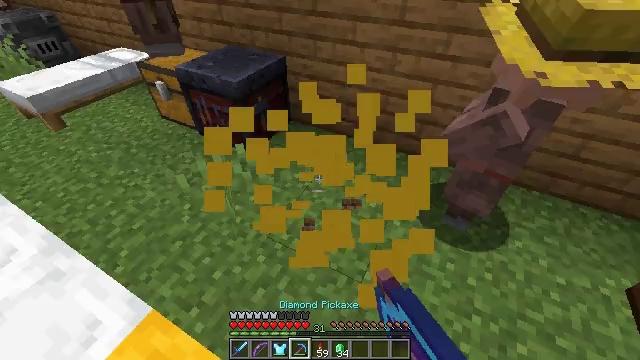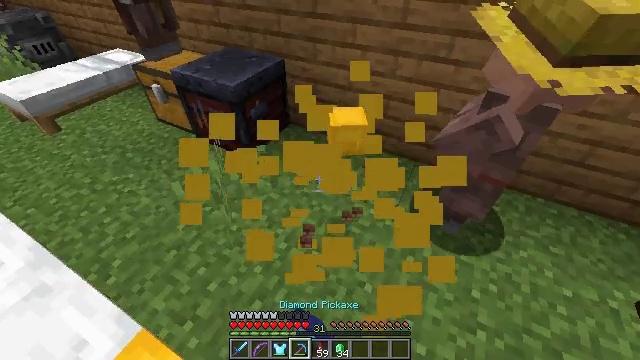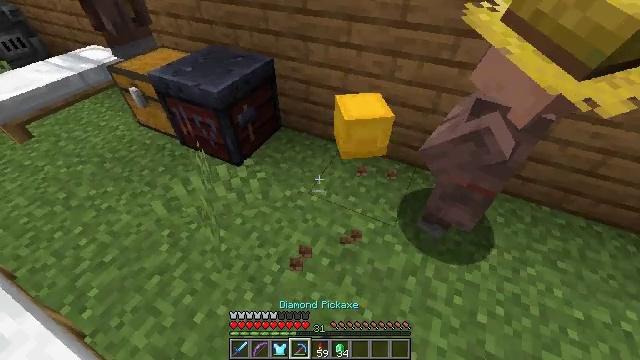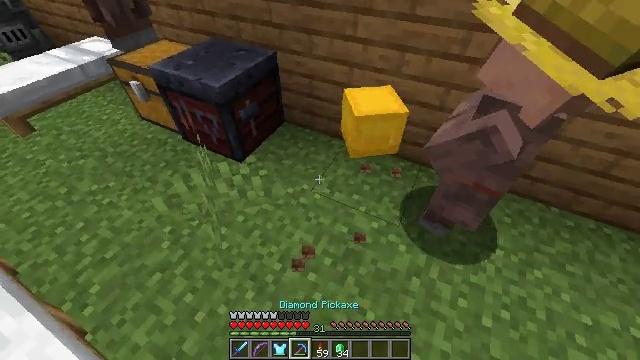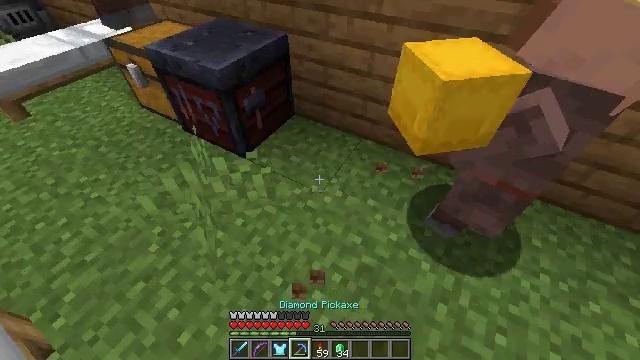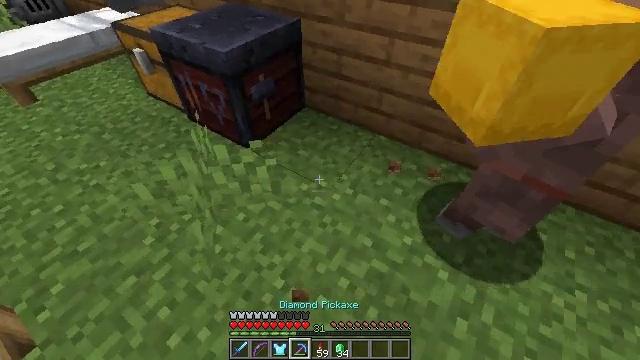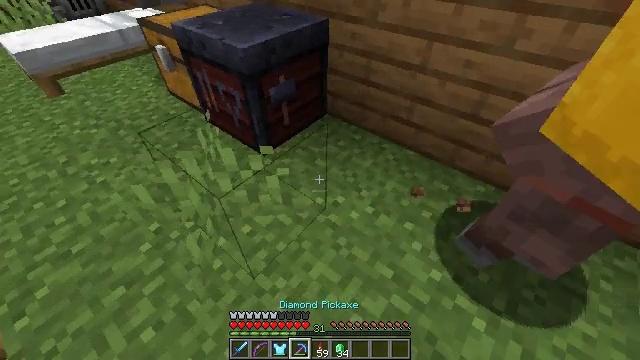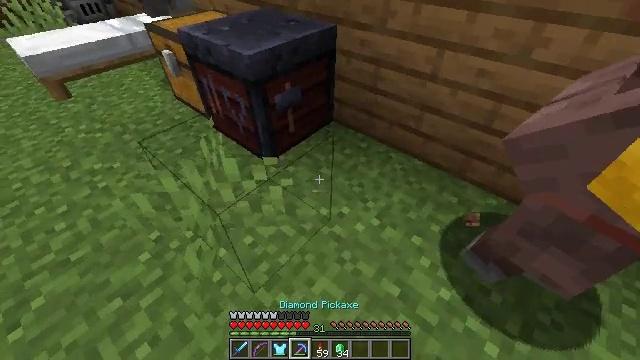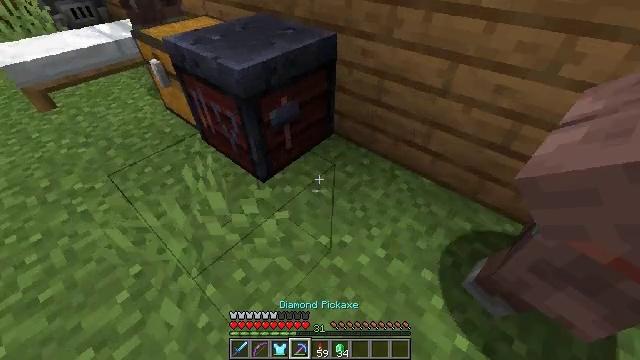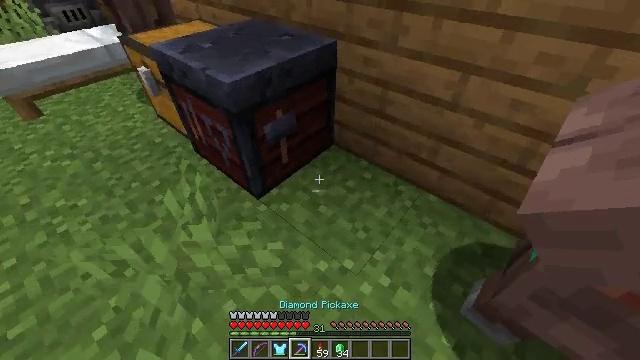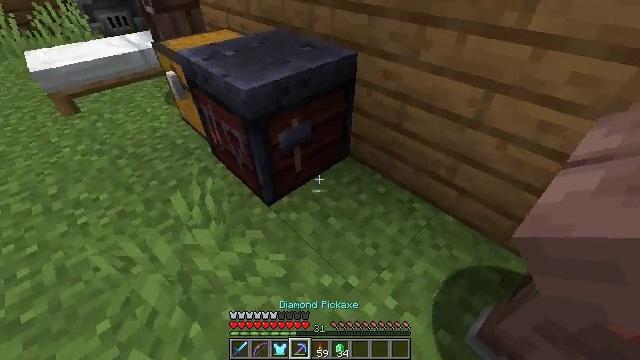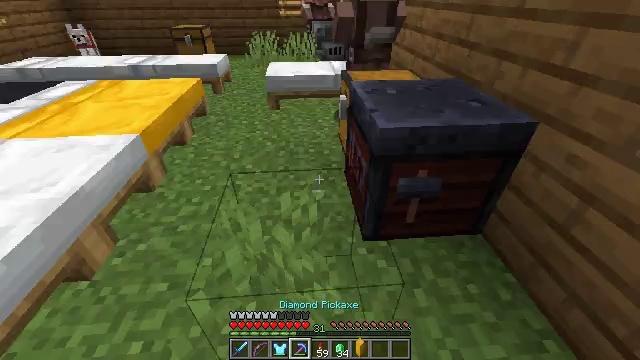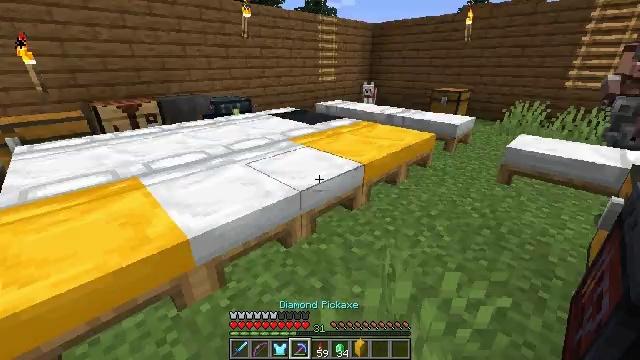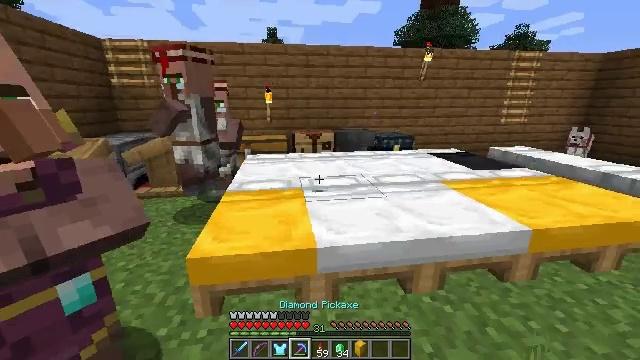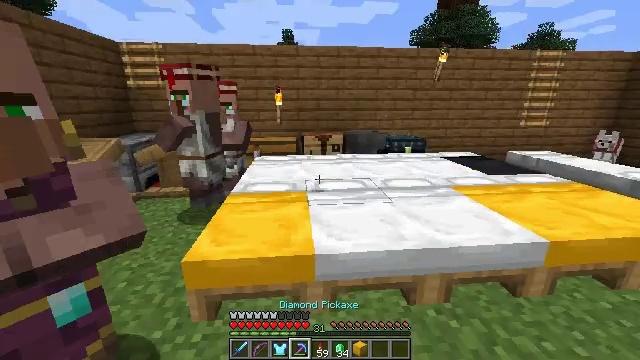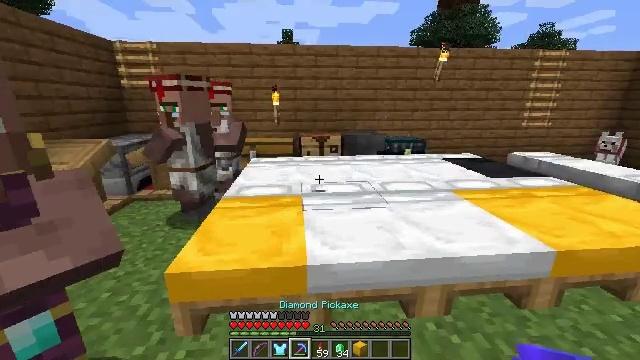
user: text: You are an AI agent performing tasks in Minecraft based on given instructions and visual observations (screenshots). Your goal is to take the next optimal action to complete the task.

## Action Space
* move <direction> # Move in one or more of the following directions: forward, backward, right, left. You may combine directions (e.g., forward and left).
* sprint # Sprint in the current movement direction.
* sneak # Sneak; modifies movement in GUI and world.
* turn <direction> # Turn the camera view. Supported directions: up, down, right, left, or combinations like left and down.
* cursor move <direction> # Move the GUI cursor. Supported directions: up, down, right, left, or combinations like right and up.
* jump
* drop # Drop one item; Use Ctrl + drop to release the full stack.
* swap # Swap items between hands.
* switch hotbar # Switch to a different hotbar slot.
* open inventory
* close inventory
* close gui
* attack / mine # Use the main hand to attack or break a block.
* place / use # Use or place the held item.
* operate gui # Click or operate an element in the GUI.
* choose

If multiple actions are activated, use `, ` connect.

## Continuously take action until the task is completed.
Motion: motion action
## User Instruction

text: Remove a diamond pickaxe from the inventory.
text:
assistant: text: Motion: move forward, attack / mine
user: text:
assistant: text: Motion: move forward, turn right and down, attack / mine
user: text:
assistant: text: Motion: move forward, turn down
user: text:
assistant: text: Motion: move forward, turn left
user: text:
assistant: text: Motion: move forward, turn left
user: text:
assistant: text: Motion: move forward, turn left and up
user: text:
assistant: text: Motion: move forward, turn left
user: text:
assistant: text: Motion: move forward
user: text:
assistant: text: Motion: no_op
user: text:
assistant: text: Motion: move right, turn left and up
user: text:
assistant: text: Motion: move right, turn left and up
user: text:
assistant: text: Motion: move right, turn left and up
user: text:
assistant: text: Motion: move right, turn left and up
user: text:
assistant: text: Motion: move forward, turn left
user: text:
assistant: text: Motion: move forward
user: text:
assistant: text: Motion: move forward
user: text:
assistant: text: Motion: move forward, sprint, turn left
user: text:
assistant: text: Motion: move forward, sprint, turn left and up
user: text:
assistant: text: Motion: move forward, sprint, turn left
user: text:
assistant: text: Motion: move forward, sprint
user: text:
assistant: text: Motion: move forward, sprint, turn right and down
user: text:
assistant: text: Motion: move forward, sprint, turn right and down
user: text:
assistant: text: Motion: move forward, sprint, turn right and down
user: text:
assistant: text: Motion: move forward, sprint, turn down
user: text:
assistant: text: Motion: move forward, sprint, turn right and down
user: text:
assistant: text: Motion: move forward, sprint, turn right and down
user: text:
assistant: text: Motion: move forward, sprint, turn right and down
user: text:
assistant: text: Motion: move forward, sprint, turn right
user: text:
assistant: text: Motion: move forward, sprint, turn right
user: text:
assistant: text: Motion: move forward, turn right